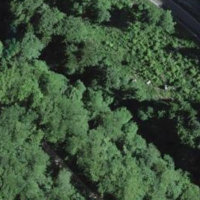
EUNIS habitat code: 41
Species observed at this site:
Senecio ovatus
Cardamine flexuosa
Adoxa moschatellina
Fagus sylvatica